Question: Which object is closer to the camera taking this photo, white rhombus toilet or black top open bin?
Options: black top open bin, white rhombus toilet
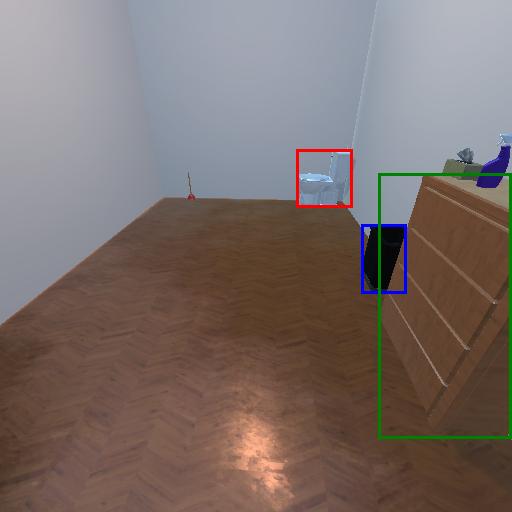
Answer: black top open bin